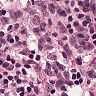
Metastatic tissue present: no